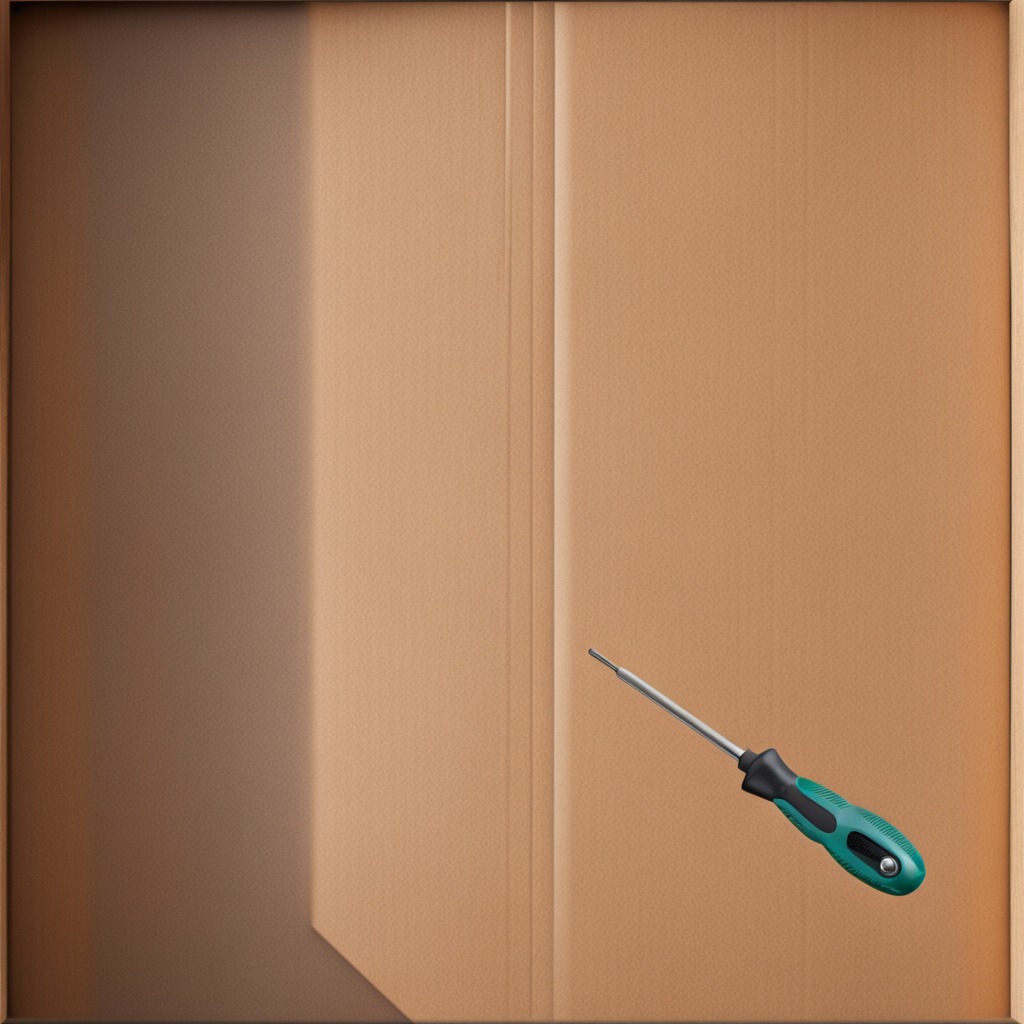
A screwdriver lying on the cardboard box surface